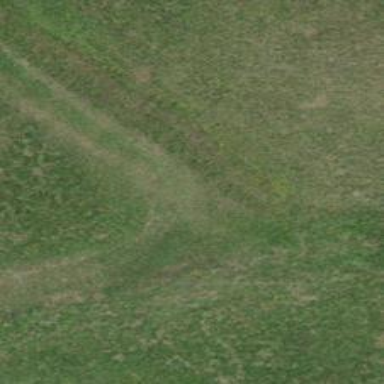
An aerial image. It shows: Grass path.